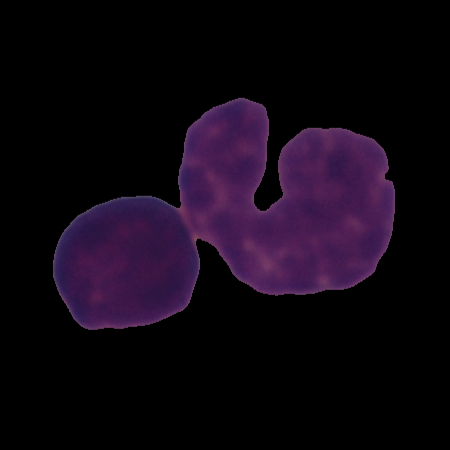
Label: healthy